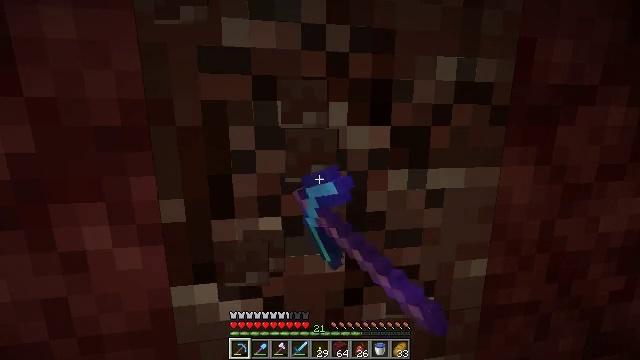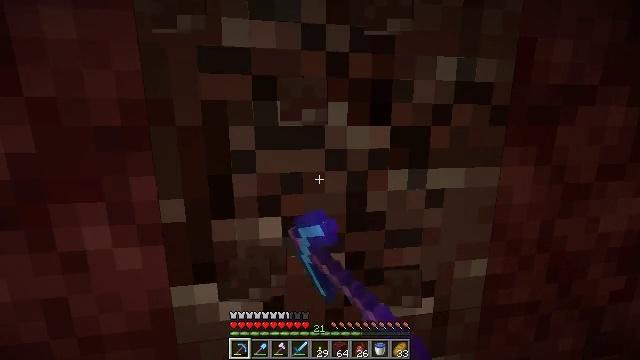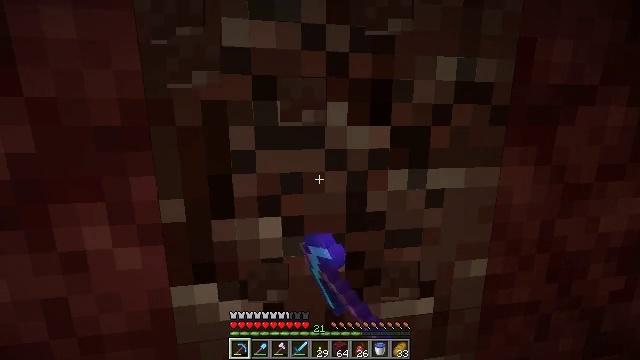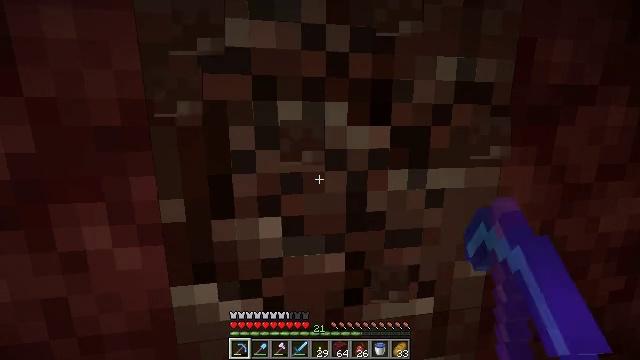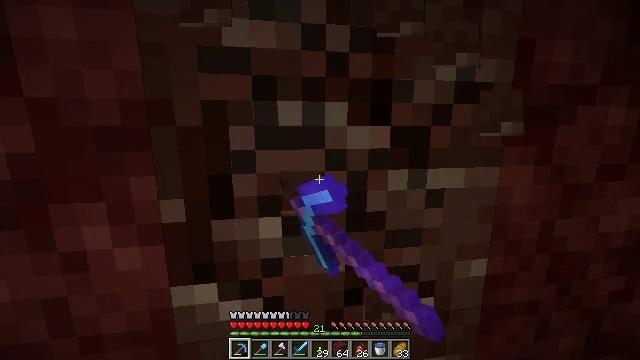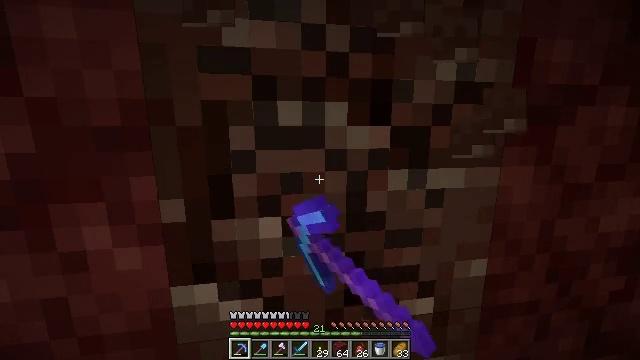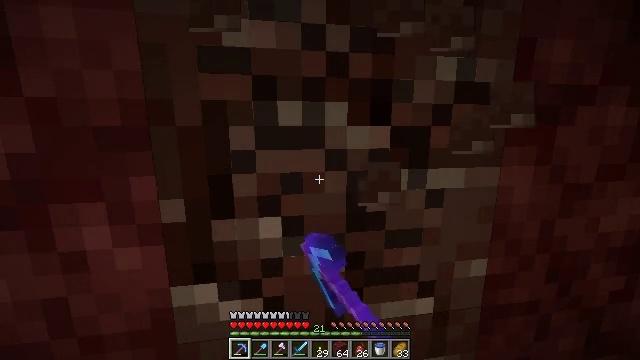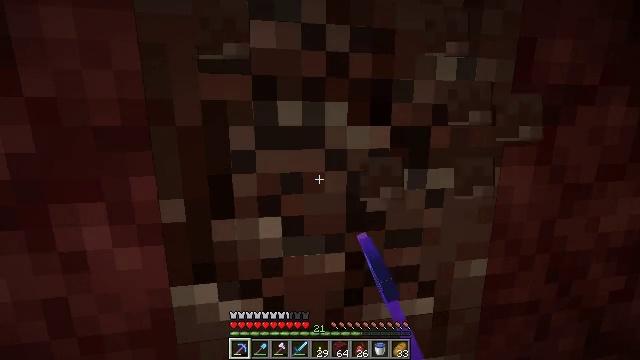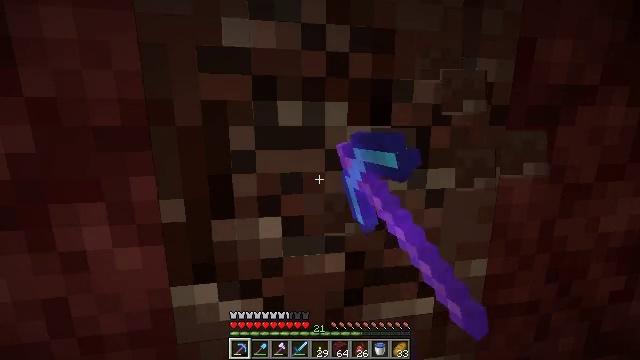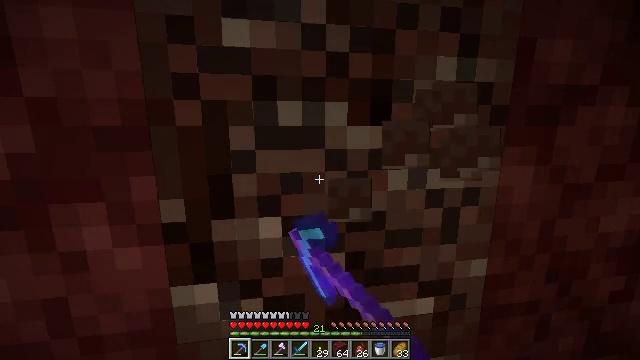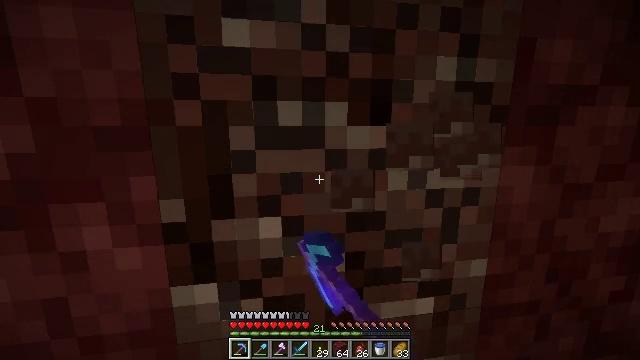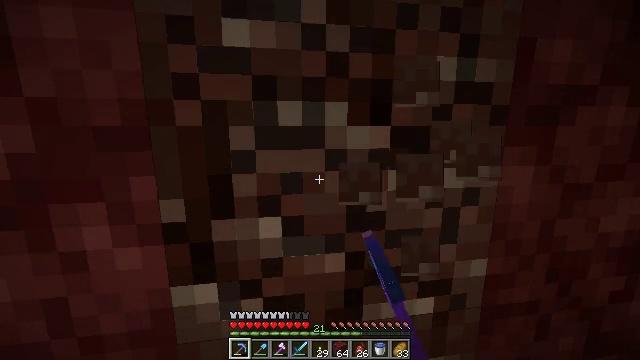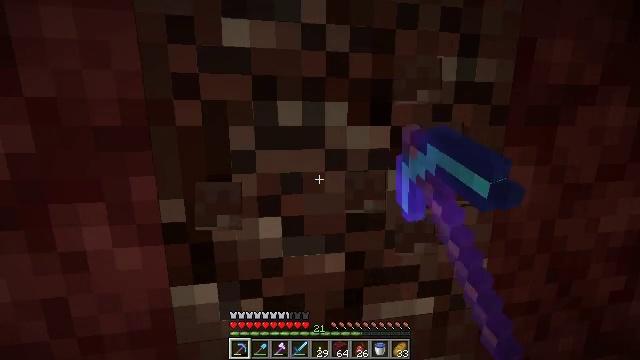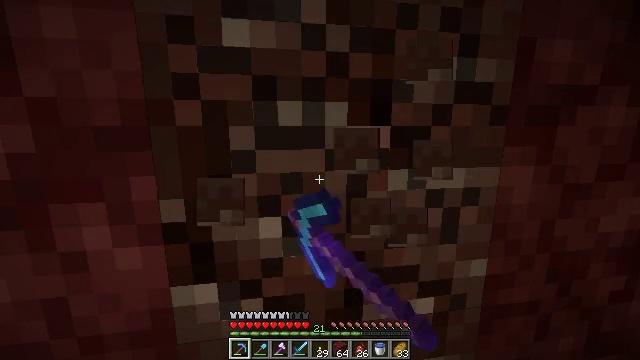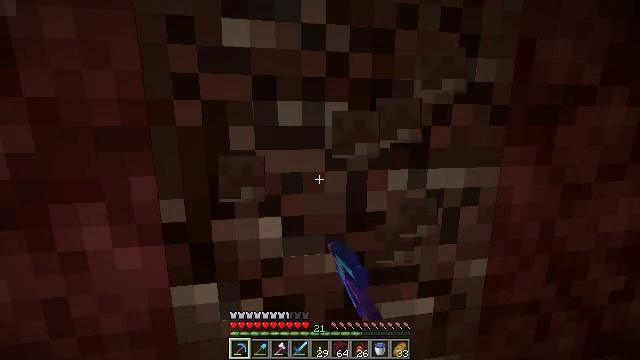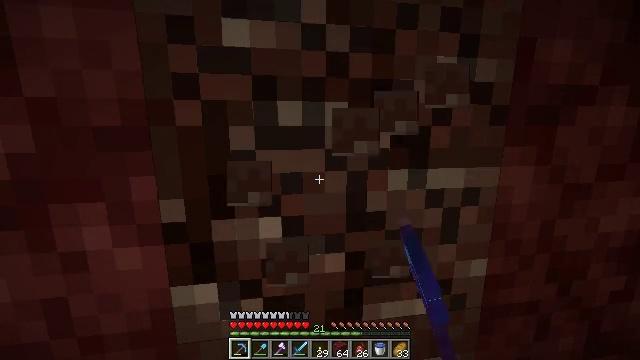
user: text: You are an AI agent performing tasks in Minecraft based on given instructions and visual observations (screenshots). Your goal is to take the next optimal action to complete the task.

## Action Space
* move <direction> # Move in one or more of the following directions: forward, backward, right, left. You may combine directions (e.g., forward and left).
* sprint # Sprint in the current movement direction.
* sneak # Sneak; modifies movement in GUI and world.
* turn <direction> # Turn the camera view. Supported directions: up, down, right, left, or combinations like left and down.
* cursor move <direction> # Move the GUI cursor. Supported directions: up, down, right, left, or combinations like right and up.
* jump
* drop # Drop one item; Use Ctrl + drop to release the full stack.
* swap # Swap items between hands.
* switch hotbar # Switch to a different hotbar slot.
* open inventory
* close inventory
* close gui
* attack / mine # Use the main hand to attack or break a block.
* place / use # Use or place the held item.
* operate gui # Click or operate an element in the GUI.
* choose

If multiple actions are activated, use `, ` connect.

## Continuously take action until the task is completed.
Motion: motion action
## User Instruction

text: Collect ancient debris for Netherite crafting.
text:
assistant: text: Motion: attack / mine
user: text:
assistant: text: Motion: attack / mine
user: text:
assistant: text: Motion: attack / mine
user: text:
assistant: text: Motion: attack / mine
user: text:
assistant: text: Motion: attack / mine
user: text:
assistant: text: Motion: attack / mine
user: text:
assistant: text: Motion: attack / mine
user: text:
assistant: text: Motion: attack / mine
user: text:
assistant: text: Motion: attack / mine
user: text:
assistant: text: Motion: attack / mine
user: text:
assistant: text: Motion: attack / mine
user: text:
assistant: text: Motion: attack / mine
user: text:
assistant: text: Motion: attack / mine
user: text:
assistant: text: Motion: attack / mine
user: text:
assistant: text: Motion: attack / mine
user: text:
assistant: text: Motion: attack / mine
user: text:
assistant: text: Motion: attack / mine
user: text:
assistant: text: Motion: attack / mine
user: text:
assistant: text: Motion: attack / mine
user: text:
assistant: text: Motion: attack / mine
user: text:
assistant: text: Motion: attack / mine
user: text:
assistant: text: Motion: attack / mine
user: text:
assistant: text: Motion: attack / mine
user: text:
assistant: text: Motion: attack / mine
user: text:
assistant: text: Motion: attack / mine
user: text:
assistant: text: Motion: attack / mine
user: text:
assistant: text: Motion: turn right and down, attack / mine
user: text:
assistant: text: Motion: turn right and down
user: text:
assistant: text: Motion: turn right and down
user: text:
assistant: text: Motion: turn down